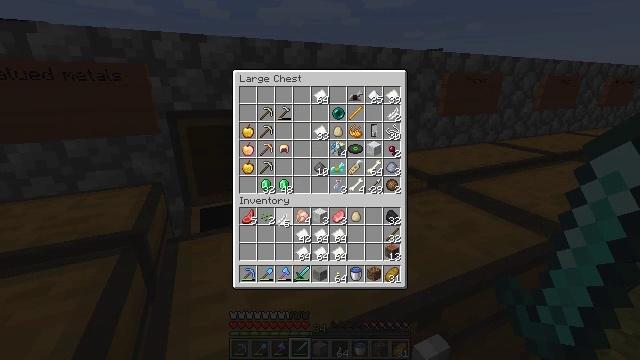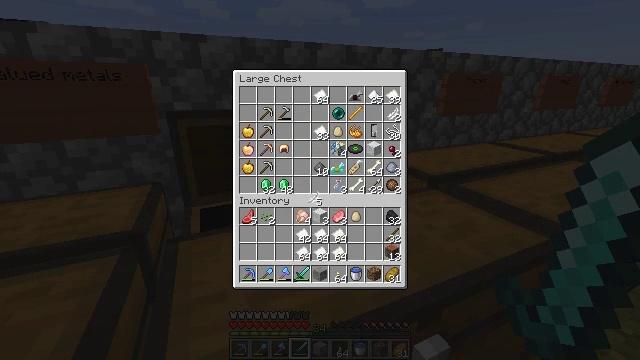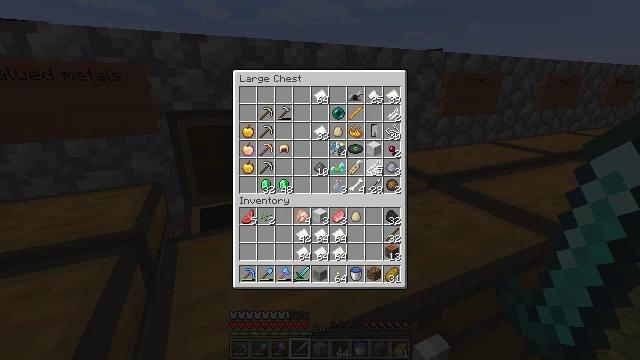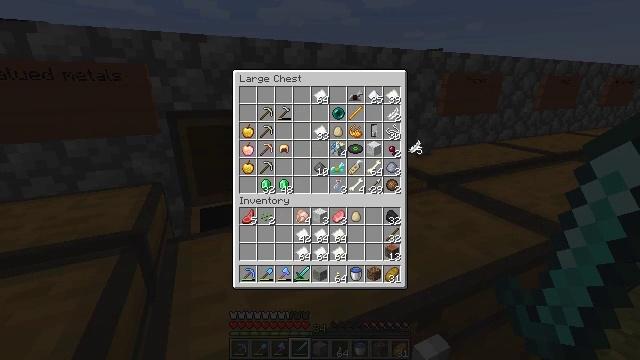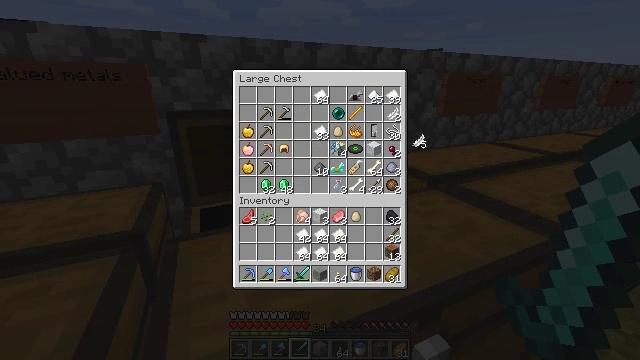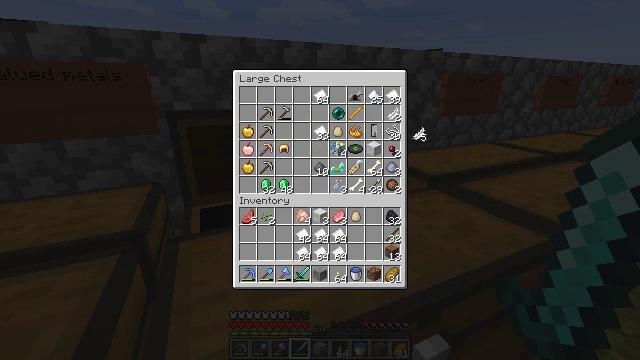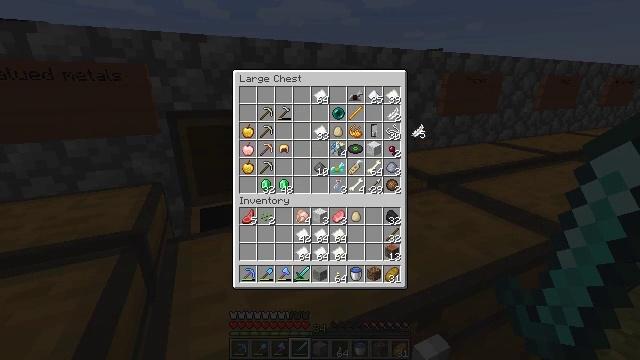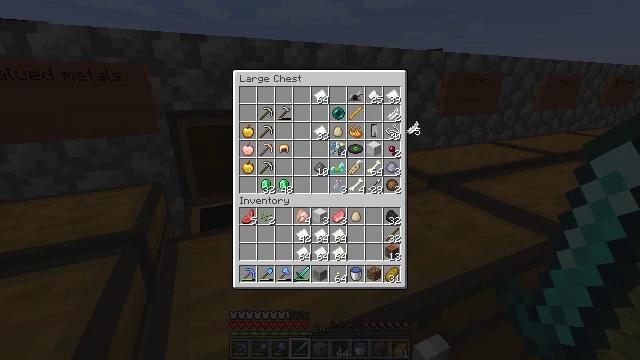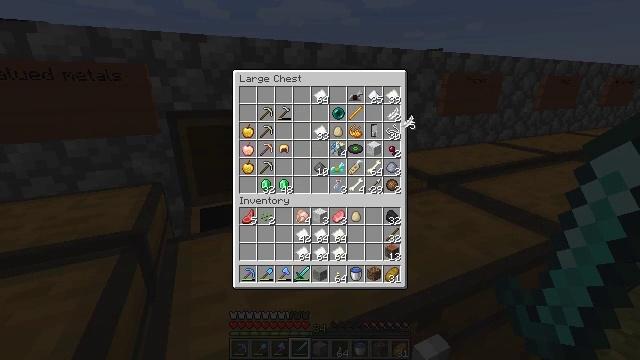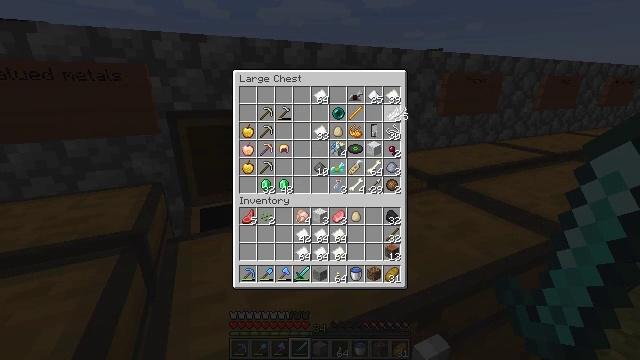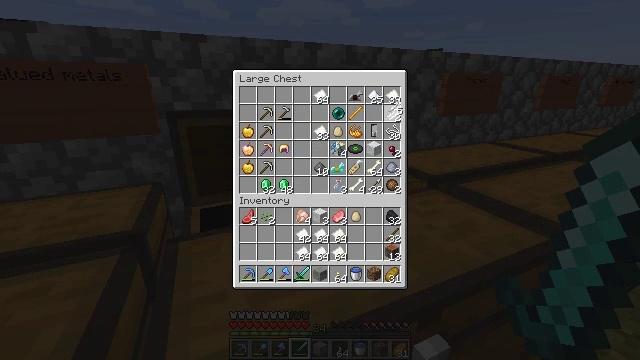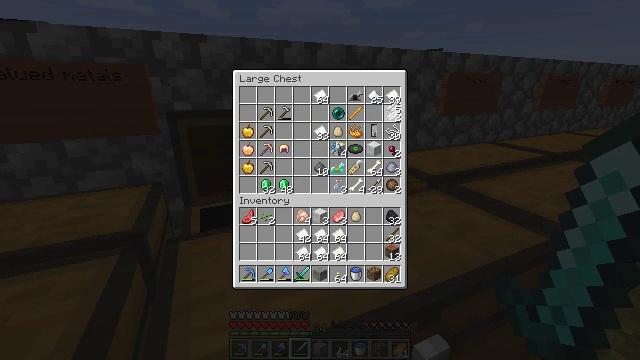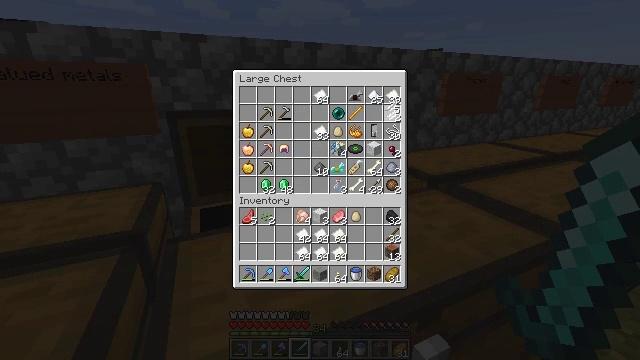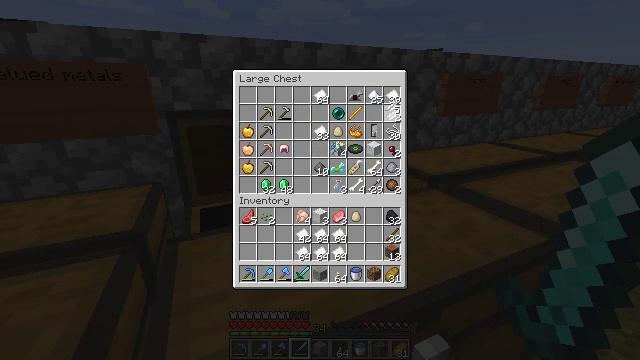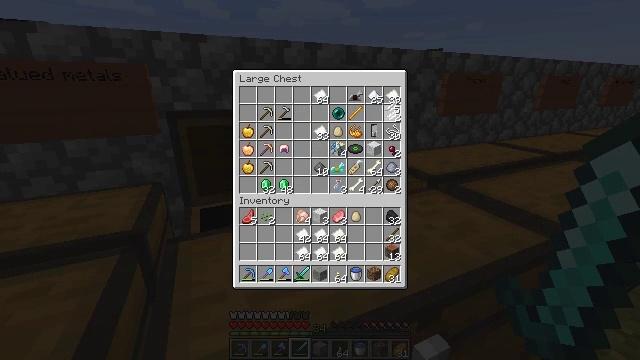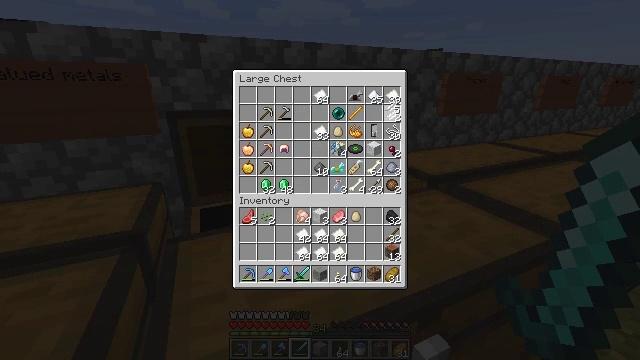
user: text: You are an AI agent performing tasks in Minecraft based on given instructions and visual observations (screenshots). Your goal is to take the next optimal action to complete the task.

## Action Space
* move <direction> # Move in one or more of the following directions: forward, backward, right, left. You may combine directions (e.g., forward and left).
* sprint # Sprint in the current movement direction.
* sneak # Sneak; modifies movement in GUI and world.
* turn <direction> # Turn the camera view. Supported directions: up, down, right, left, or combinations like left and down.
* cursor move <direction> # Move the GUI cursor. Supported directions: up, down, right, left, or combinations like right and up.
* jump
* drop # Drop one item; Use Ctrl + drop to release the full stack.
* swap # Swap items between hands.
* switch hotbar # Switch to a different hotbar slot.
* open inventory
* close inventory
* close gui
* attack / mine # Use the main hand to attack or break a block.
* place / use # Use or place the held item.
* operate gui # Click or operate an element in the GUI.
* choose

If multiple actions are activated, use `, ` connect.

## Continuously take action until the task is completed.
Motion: motion action
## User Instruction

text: Interact with the crafting table to craft melon seeds.
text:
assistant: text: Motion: cursor move right and up
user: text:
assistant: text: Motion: cursor move right and up
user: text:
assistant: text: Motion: cursor move right and up
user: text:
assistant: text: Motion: no_op
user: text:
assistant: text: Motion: no_op
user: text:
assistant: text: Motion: no_op
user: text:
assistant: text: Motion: no_op
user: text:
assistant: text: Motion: no_op
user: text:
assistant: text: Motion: cursor move up
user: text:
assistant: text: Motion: no_op
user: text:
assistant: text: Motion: no_op
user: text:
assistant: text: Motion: no_op
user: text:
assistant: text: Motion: no_op
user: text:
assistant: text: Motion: no_op
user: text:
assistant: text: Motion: no_op
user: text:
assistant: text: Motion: no_op
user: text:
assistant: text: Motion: no_op
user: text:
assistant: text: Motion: no_op
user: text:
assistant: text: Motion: operate gui
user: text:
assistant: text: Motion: operate gui
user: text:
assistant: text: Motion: operate gui
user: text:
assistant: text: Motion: no_op
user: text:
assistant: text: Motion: no_op
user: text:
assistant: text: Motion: cursor move down
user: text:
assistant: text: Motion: cursor move down
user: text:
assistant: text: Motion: cursor move left and down
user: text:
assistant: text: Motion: no_op
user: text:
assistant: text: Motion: no_op
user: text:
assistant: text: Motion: no_op
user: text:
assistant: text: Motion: no_op